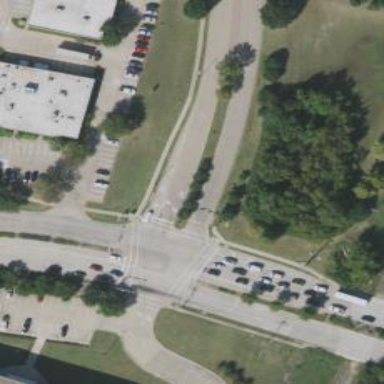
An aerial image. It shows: Secondary road with separate sidewalk.